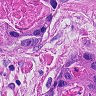
Metastatic tissue present: yes